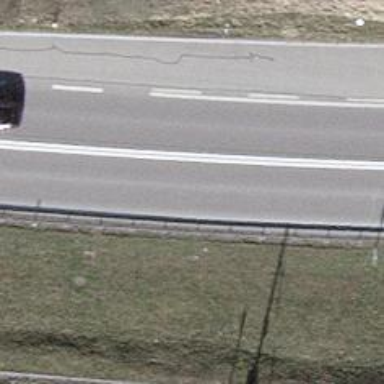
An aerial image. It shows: Asphalt motorway of trunk classification.